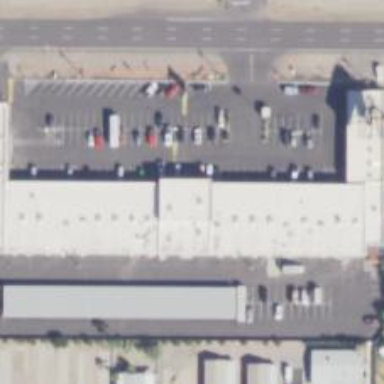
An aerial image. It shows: Supermarket.